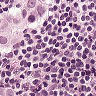
Metastatic tissue present: yes